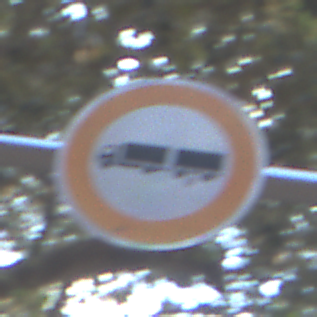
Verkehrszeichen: VerbotLastkraftwagenMitAnhaenger
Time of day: MorningAfternoon
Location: Outdoor (Suburban)
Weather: PartlyCloudy
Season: NotSpecified
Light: Natural